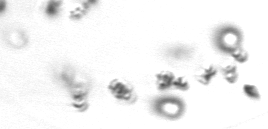
Label: Phaeocystis